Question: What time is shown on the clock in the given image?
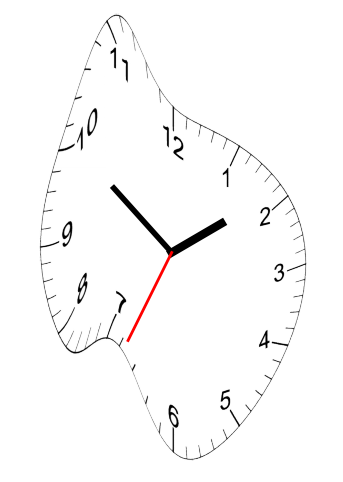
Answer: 01:50:34